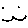
Label: smiley face